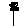
Label: flower